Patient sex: F
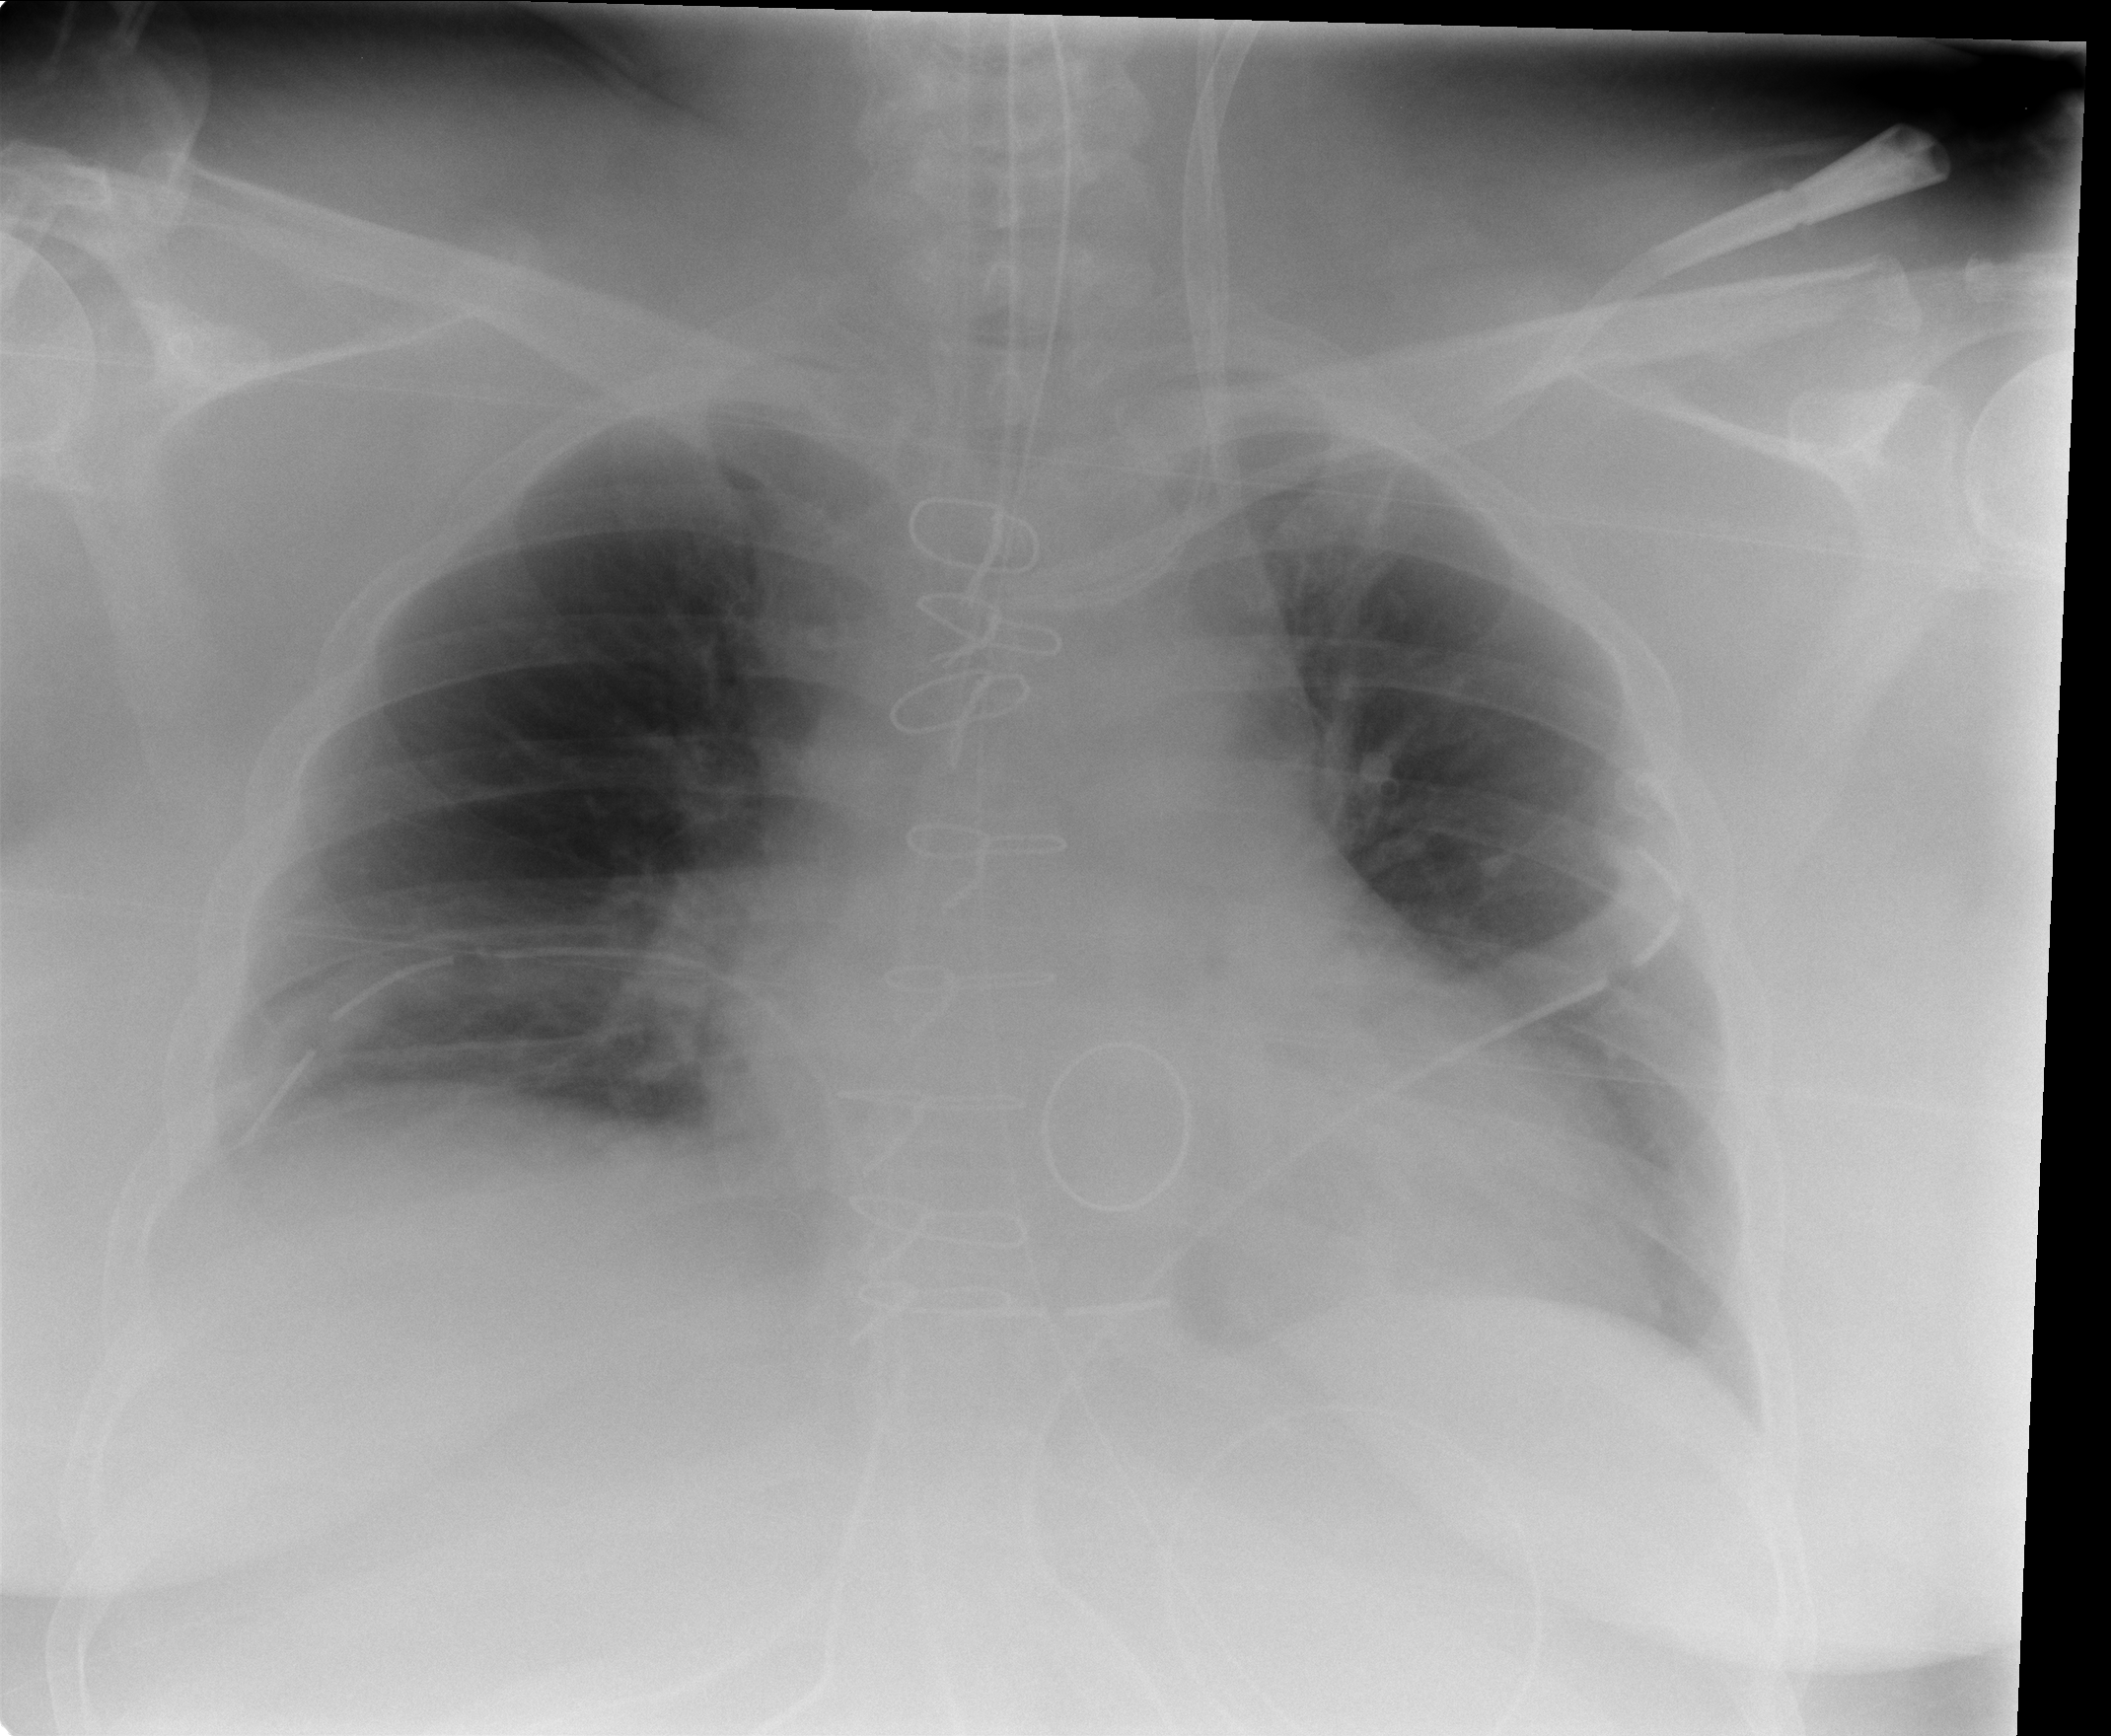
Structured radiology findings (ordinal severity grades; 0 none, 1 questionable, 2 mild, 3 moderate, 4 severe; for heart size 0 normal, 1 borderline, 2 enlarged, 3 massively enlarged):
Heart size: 2
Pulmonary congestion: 0
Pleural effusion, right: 2
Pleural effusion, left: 1
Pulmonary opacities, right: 0
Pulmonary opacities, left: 0
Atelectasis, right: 2
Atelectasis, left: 0